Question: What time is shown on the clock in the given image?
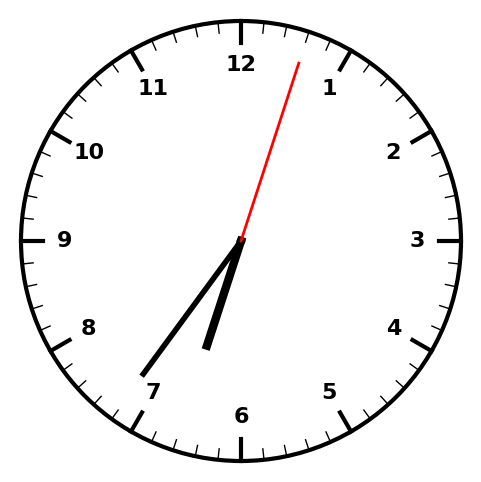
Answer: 06:36:03